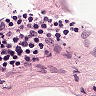
Metastatic tissue present: no